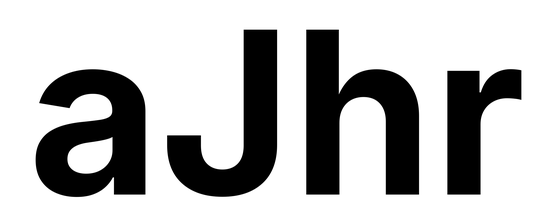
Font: Inter_Bold